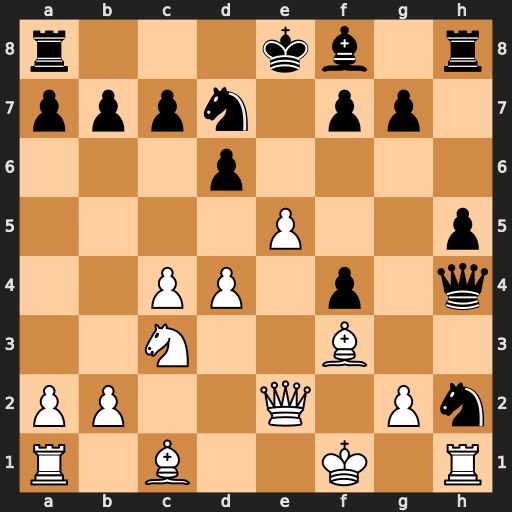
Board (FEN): r3kb1r/pppn1pp1/3p4/4P2p/2PP1p1q/2N2B2/PP2Q1Pn/R1B2K1R
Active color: w
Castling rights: kq
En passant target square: -
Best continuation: Rxh2 Qxh2 exd6+ Kd8 dxc7+